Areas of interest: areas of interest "Bai Xue Shi Memorial Hall"
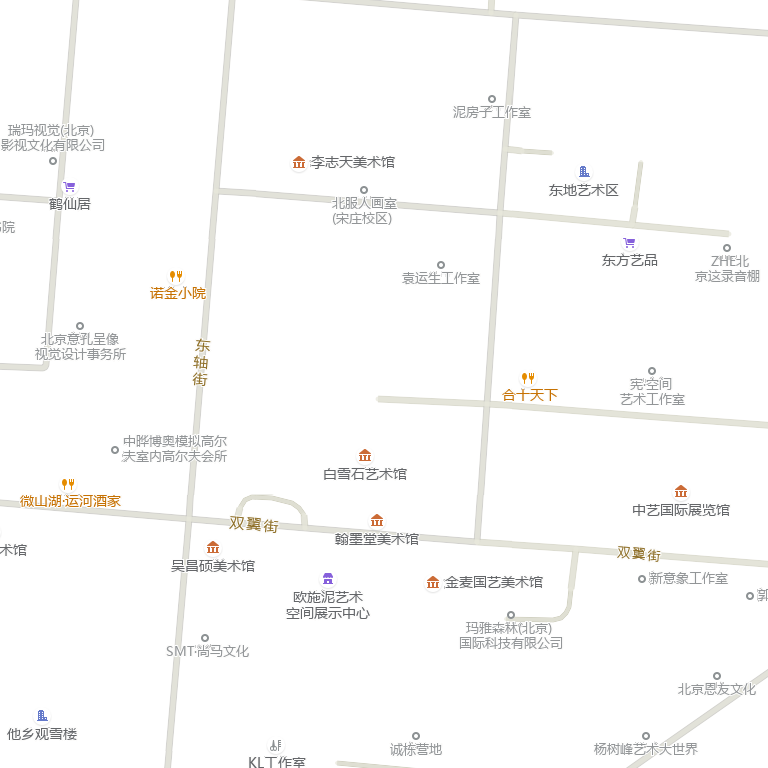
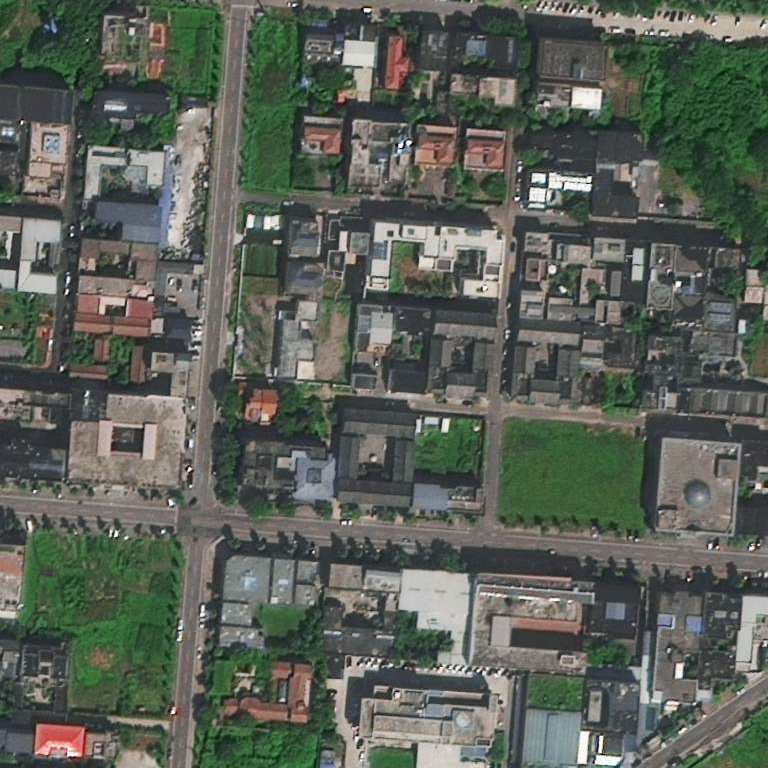